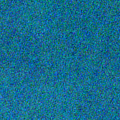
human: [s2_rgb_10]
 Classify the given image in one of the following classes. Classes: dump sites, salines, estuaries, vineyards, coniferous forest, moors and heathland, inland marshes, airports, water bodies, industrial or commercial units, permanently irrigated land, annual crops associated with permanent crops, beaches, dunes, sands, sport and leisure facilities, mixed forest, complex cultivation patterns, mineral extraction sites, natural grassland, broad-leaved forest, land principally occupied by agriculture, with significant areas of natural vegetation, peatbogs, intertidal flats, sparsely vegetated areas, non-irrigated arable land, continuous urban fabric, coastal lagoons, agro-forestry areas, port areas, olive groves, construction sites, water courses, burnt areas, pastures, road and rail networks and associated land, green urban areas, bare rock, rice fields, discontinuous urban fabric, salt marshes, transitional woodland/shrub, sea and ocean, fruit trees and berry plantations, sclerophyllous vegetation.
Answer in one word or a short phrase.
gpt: sea and ocean